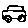
Label: car